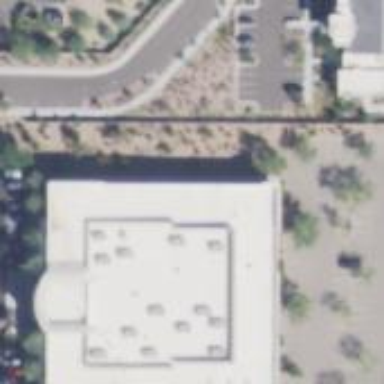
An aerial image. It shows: Fitness center building.